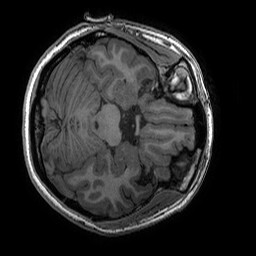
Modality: T1w
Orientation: axial
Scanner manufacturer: ge
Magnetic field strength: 3 T
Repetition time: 0.008156 s
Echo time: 0.00318 s